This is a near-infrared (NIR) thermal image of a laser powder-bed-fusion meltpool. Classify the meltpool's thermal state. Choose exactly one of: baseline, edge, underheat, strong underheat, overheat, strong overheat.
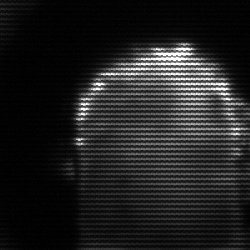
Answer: baseline